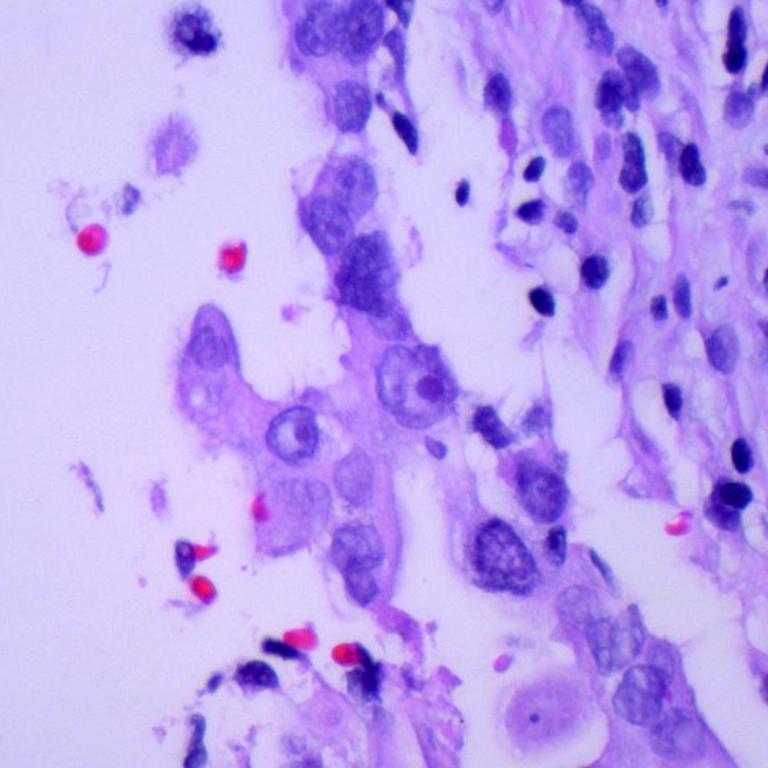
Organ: lung
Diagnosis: adenocarcinomas